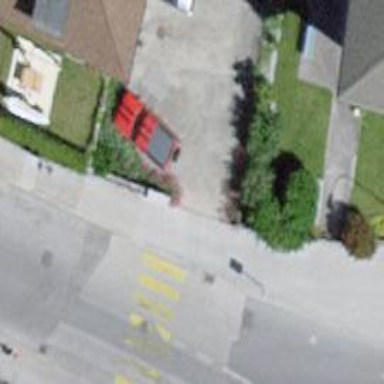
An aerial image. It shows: Kerb barrier.